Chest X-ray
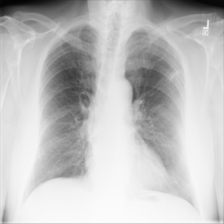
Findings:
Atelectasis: negative
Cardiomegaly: negative
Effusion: negative
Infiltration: negative
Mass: negative
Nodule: negative
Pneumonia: negative
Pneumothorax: negative
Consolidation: negative
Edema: negative
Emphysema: negative
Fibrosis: negative
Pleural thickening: negative
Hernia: negative